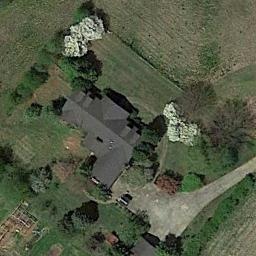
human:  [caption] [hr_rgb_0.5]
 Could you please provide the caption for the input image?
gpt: Here is a gorgeous home with a trail behind and a row of trees in front .

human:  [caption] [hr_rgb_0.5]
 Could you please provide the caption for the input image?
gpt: Many trees are around the sparse residential .

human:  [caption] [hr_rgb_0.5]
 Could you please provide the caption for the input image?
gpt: There are several grey houses in the sparse residential area, And many green trees surrounded by grass .

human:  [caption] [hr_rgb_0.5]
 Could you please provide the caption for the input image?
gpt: The sparse residential is on the grass next to some trees and a road .

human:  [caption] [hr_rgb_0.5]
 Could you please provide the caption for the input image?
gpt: A sparse residential area with a black building on the green meadow .